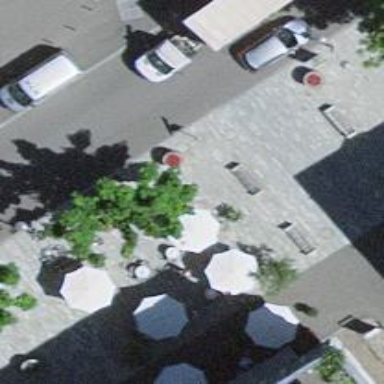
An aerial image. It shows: Bicycle parking shed.